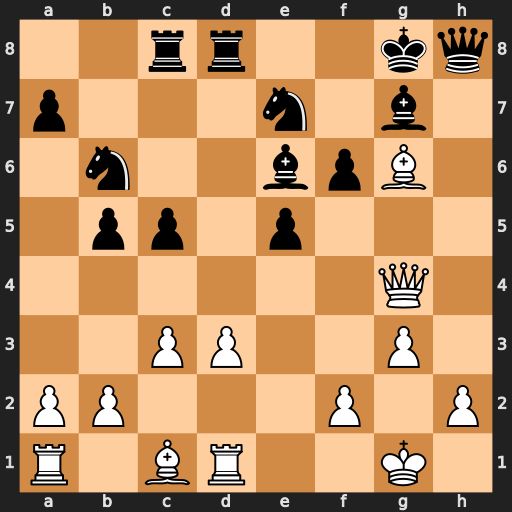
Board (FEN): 2rr2kq/p3n1b1/1n2bpB1/1pp1p3/6Q1/2PP2P1/PP3P1P/R1BR2K1
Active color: w
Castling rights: -
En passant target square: -
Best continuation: Qxe6+ Kf8 Qf7#